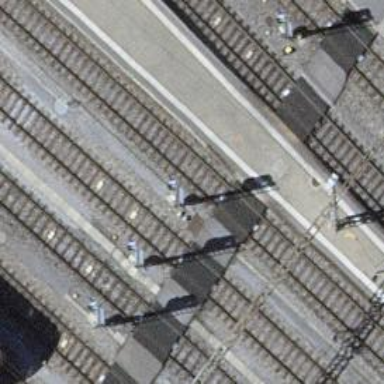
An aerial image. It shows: Railway signal.